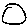
Label: circle